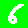
Digit: 6